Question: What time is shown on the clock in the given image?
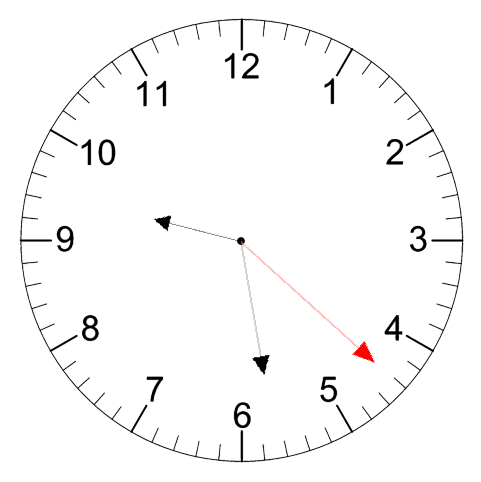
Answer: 09:28:22